Chest X-ray. View position: PA
Patient age: 60
Patient sex: M
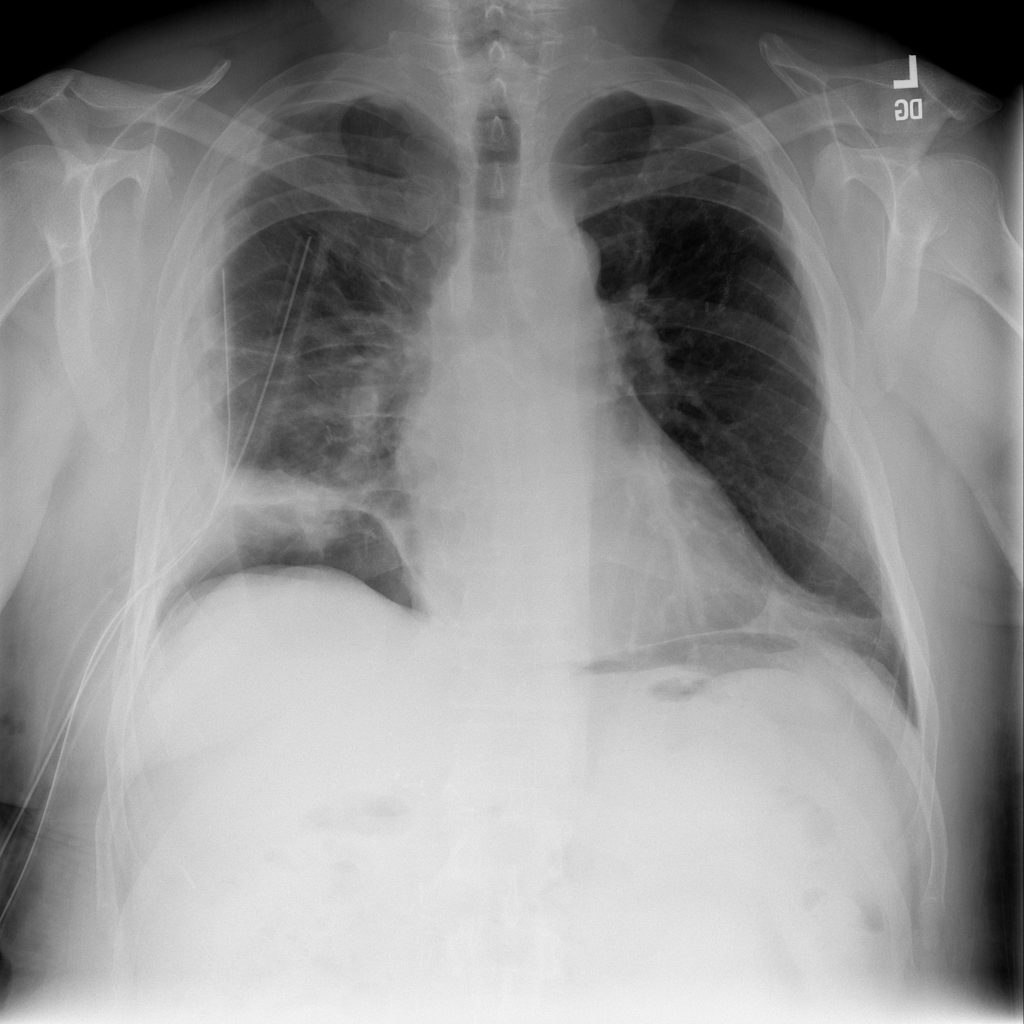
Finding: Pneumothorax